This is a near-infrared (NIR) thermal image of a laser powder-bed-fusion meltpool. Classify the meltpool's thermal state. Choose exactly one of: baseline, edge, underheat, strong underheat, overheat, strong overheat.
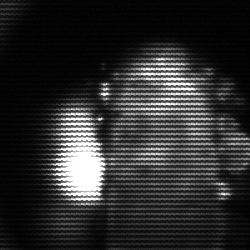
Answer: strong underheat